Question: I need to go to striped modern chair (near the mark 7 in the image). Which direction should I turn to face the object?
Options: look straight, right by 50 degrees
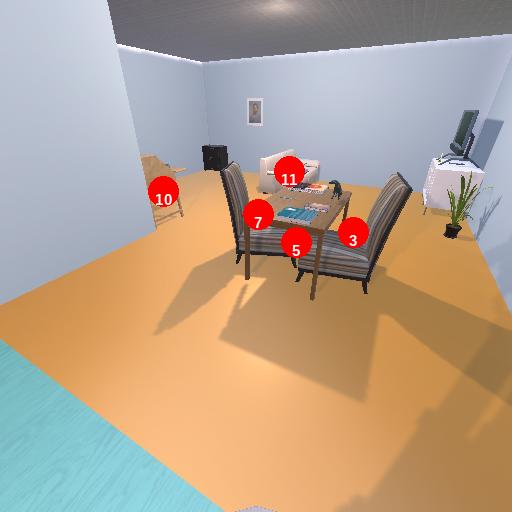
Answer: look straight